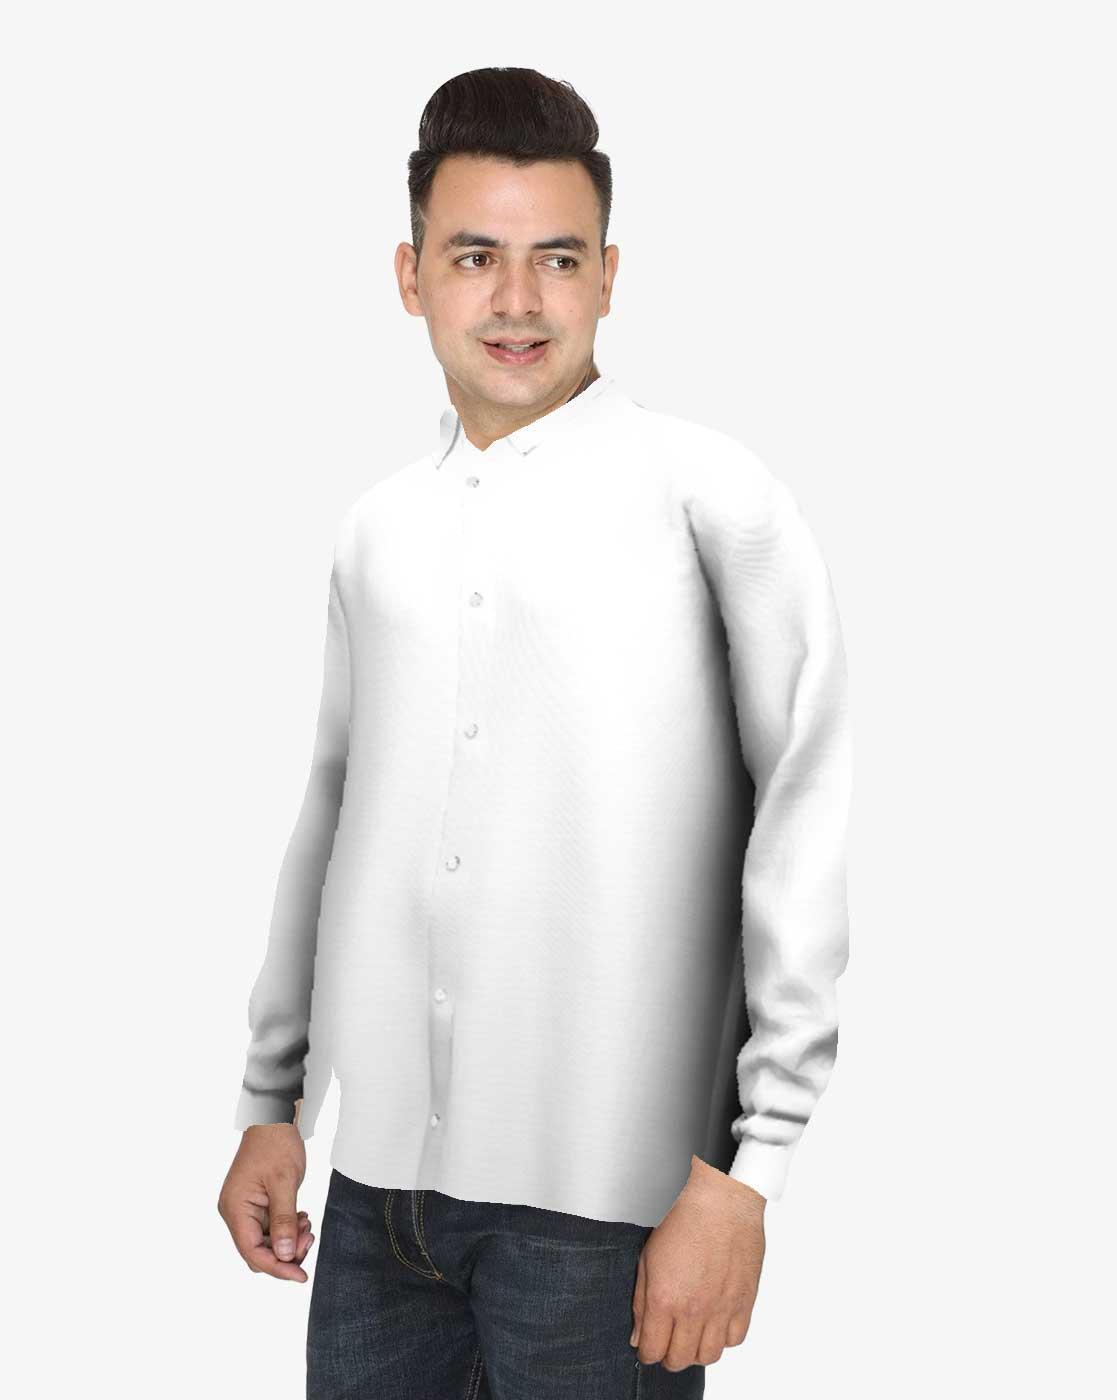
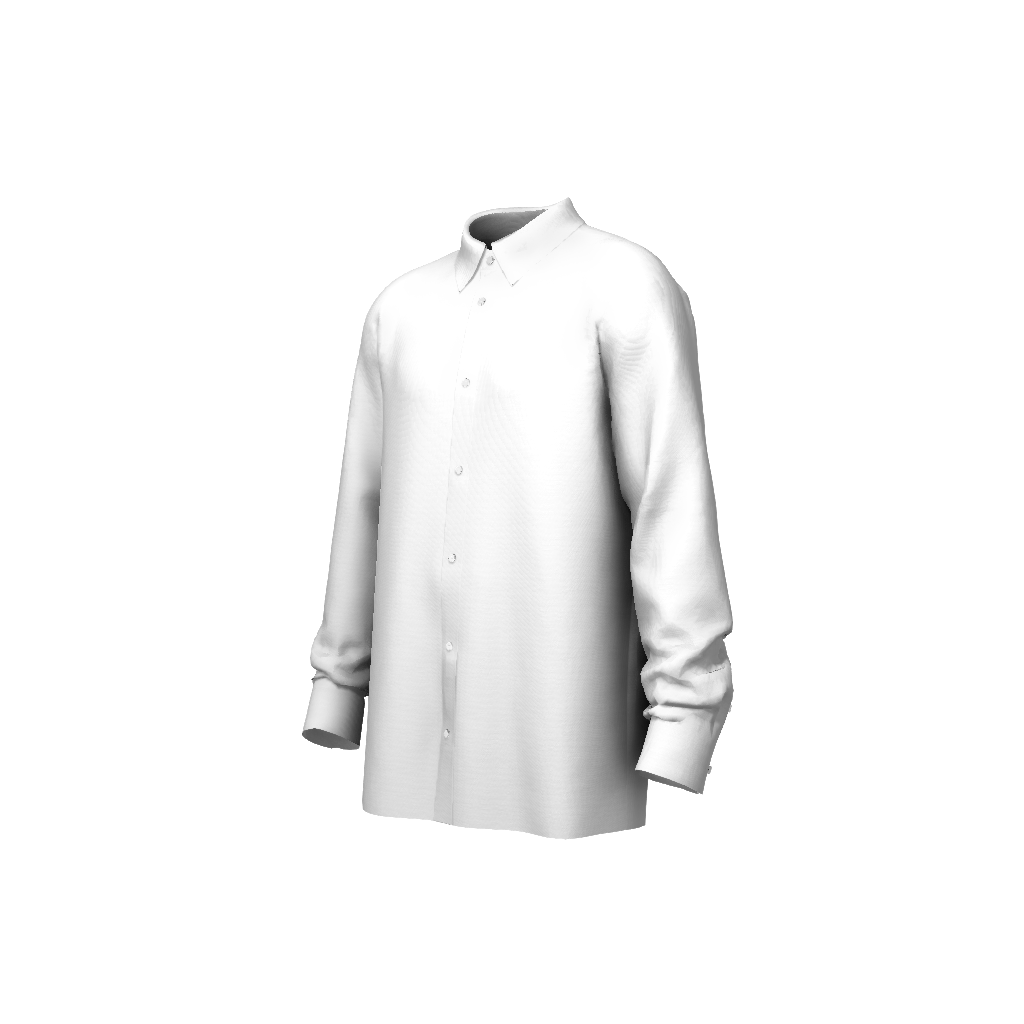
Clothing description: white long sleeve button up tee